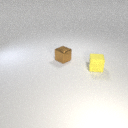
small brown metal cube behind small yellow rubber cube